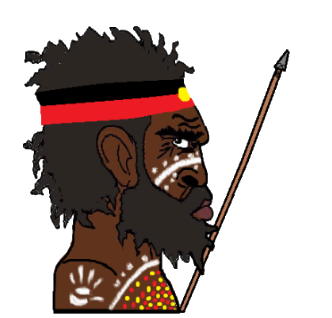
Label: 4_Yes_Chad